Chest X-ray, AP view. Patient: 42 years old, sex M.
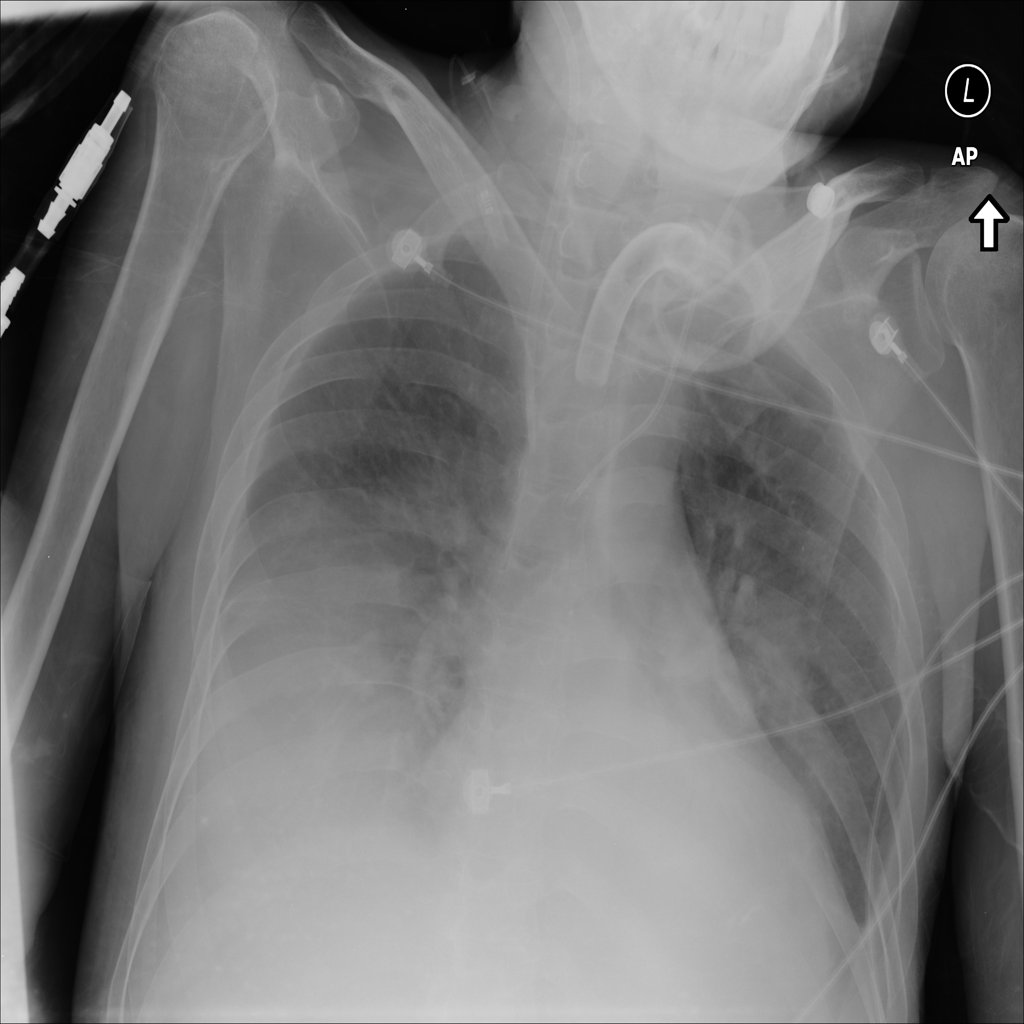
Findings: Consolidation, Effusion